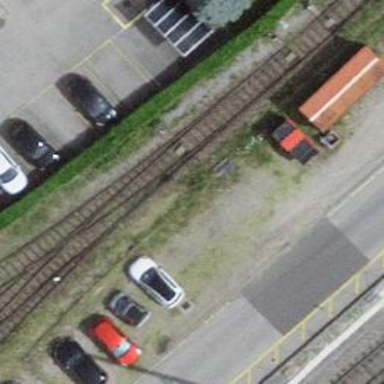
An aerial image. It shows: Railway switch.